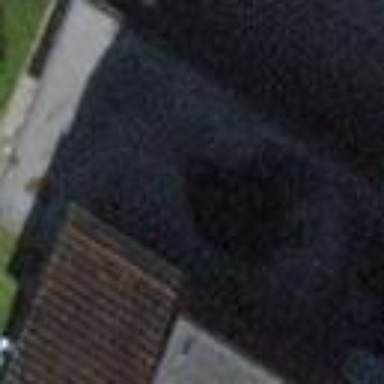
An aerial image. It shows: Group of garages.